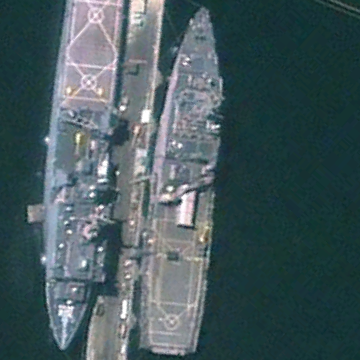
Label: combat